Aerial crown-view tile of a tropical tree (Barro Colorado Island, Panama), acquired 20250217:
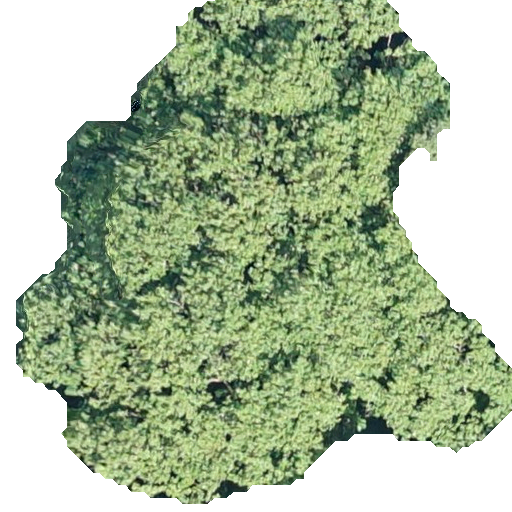
Species: Hieronyma alchorneoides
GBIF accepted scientific name: Hieronyma alchorneoides
Crown area: 253.568 m²